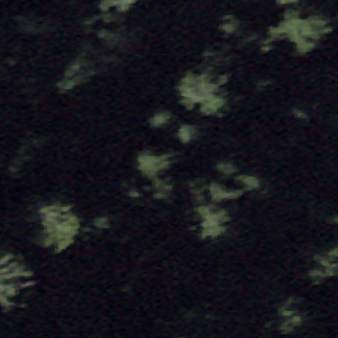
Label: other